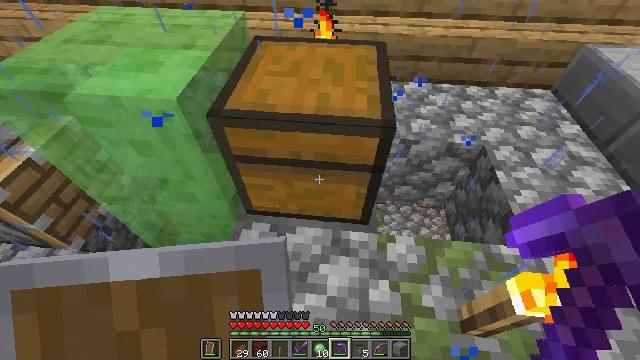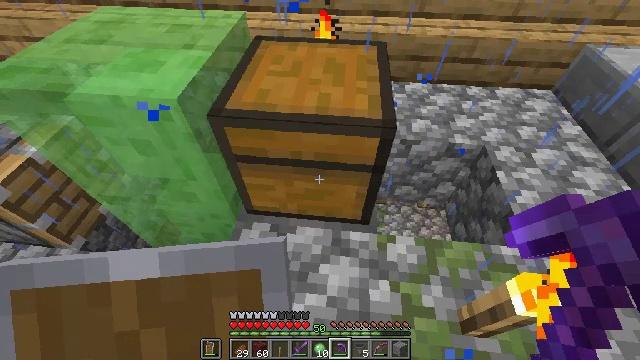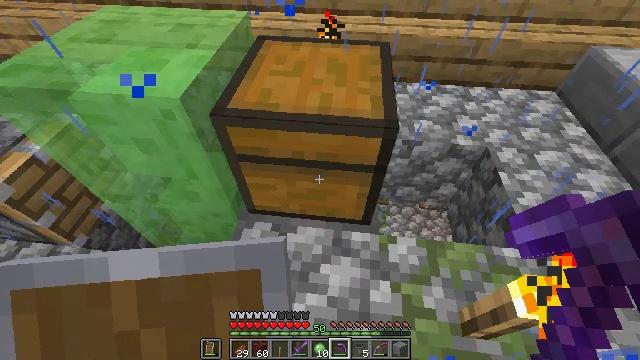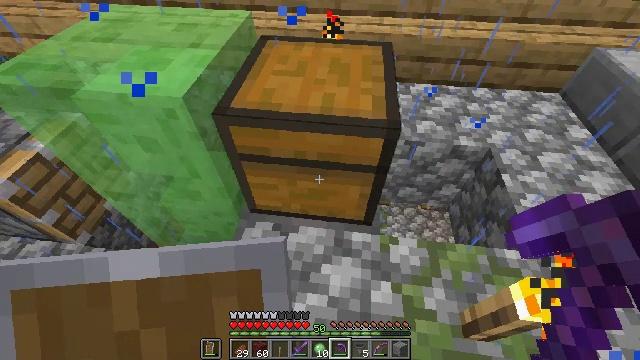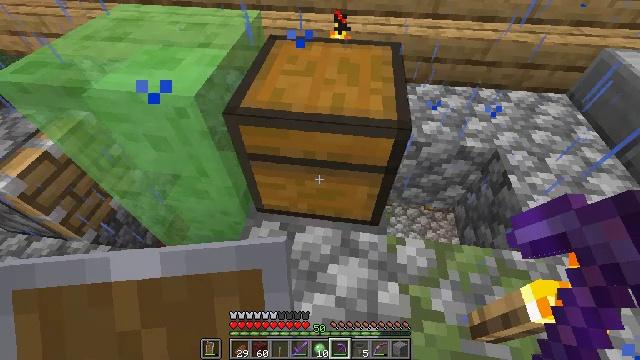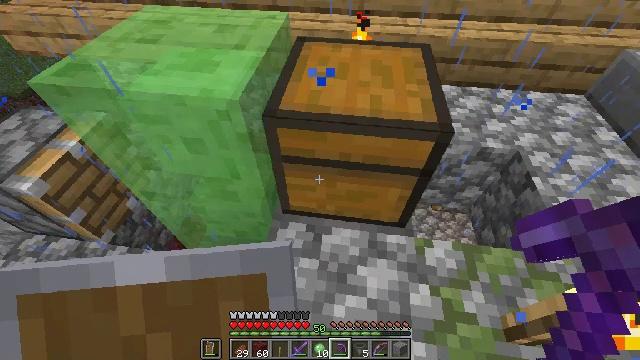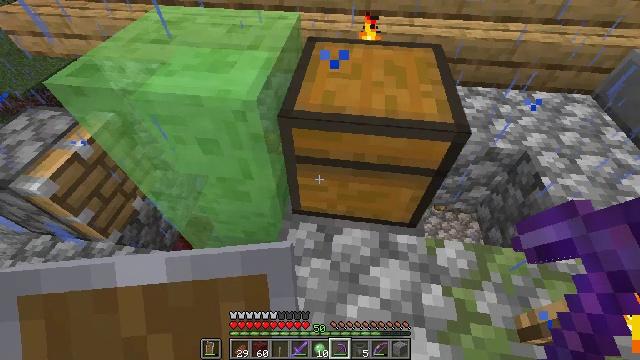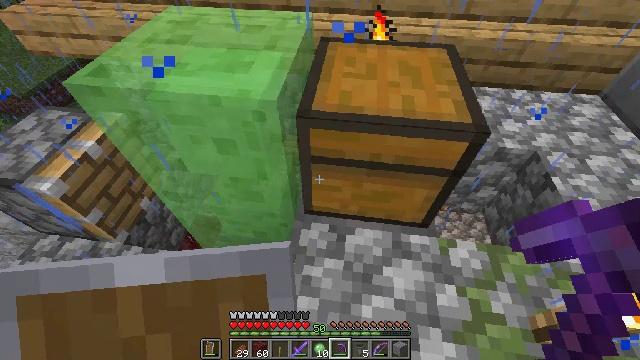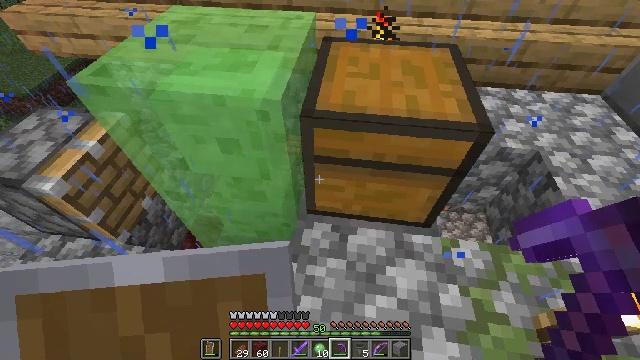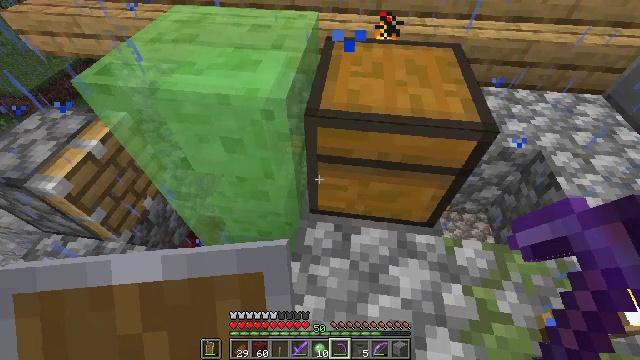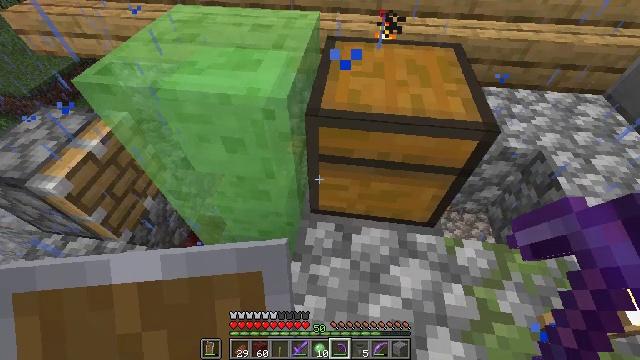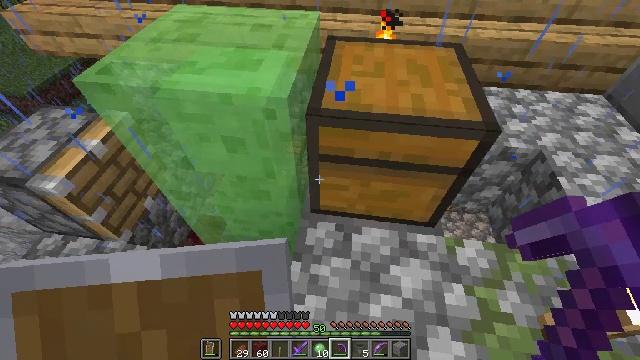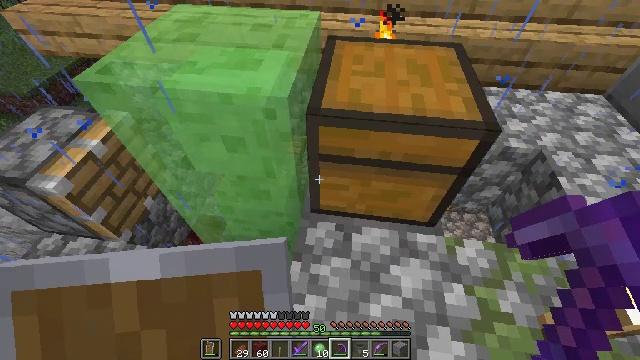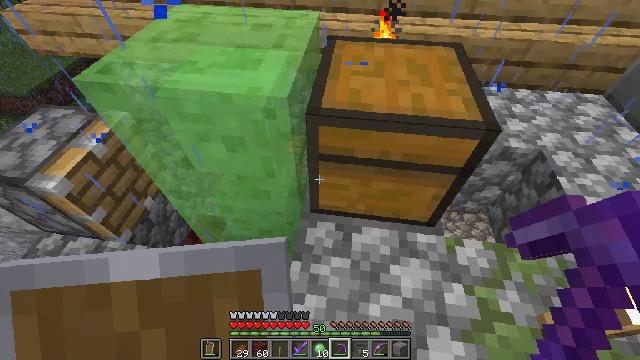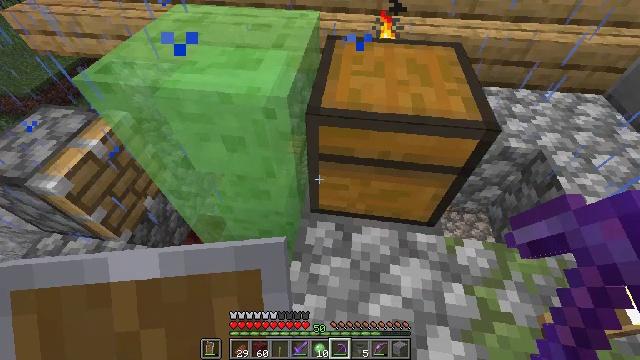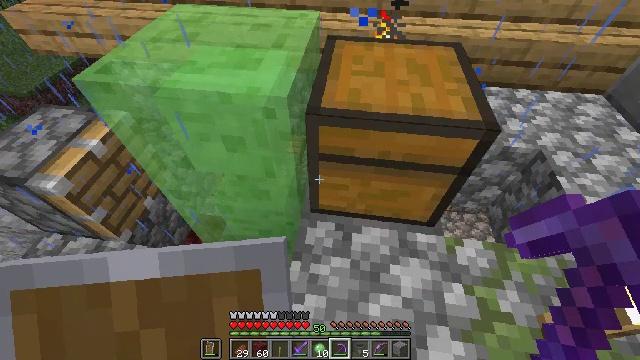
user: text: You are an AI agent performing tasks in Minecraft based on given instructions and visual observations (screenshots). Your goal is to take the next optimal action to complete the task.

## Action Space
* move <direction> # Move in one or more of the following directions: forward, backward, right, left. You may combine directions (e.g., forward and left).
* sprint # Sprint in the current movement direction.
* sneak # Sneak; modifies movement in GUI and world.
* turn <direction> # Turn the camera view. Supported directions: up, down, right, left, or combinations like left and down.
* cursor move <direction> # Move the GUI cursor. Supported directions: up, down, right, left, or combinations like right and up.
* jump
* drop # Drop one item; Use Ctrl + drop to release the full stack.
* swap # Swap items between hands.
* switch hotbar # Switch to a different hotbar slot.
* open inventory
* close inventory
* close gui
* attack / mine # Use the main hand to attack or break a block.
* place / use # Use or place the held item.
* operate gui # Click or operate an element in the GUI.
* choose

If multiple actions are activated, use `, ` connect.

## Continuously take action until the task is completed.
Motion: motion action
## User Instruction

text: Break the slime block to collect it.
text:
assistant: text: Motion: no_op
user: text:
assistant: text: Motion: no_op
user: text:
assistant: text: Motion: no_op
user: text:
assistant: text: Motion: move left
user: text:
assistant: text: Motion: move left
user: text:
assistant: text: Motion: no_op
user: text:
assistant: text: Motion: no_op
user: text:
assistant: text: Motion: no_op
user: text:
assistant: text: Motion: no_op
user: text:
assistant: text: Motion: no_op
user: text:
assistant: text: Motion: no_op
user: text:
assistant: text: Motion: no_op
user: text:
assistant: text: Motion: no_op
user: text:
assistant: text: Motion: no_op
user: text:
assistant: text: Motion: no_op
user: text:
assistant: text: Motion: no_op
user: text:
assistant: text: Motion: no_op
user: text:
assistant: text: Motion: no_op
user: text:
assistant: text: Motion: no_op
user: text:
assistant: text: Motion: no_op
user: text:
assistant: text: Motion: no_op
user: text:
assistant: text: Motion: no_op
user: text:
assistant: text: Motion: no_op
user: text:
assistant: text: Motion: no_op
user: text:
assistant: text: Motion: no_op
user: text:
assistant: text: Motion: no_op
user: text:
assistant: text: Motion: no_op
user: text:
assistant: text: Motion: no_op
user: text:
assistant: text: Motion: no_op
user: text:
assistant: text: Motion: no_op